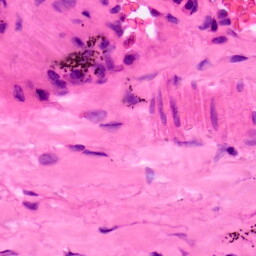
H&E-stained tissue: Lung